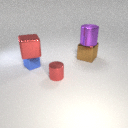
small blue metal cube to the left of small red metal cylinder